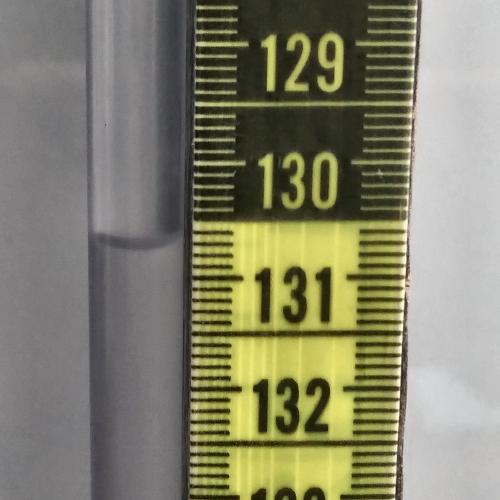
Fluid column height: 130.7 cm